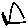
Label: triangle